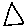
Label: triangle